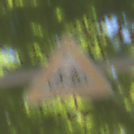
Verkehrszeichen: RadverkehrRechts
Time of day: Midday
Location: Outdoor (RoadRail)
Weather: Clear
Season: NotSpecified
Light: Natural